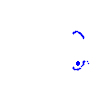
Particle: pion